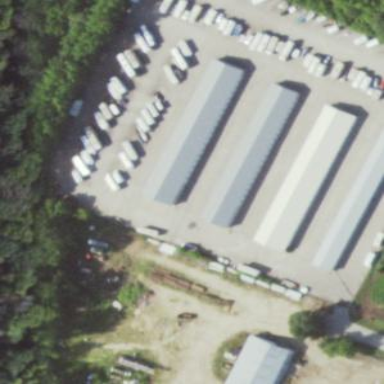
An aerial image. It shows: Warehouse.